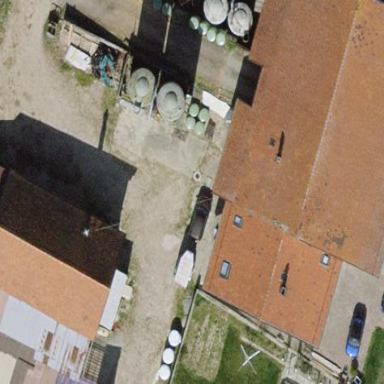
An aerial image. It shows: Farmyard area.